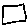
Label: square